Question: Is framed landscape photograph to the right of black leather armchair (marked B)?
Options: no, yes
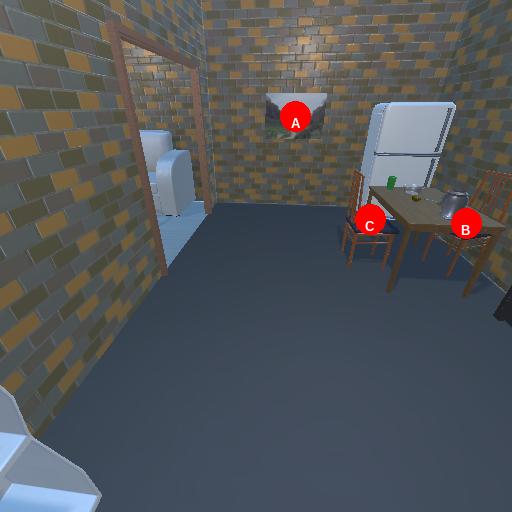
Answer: no